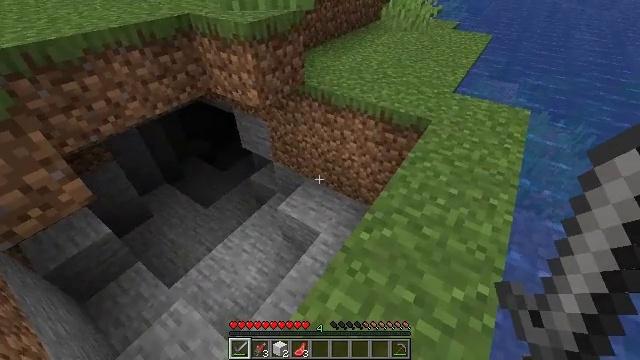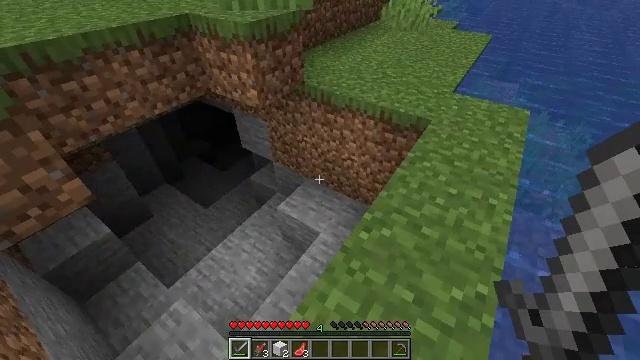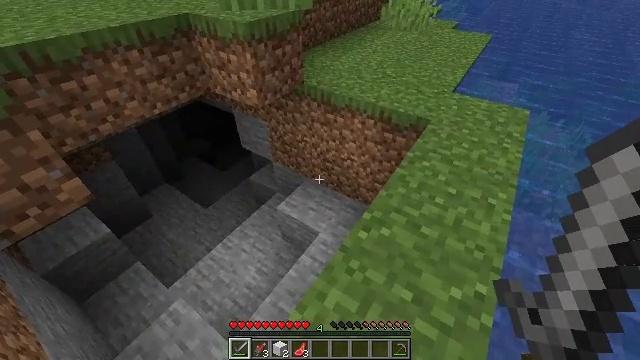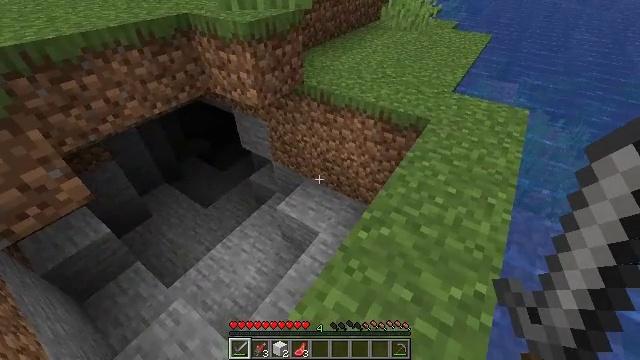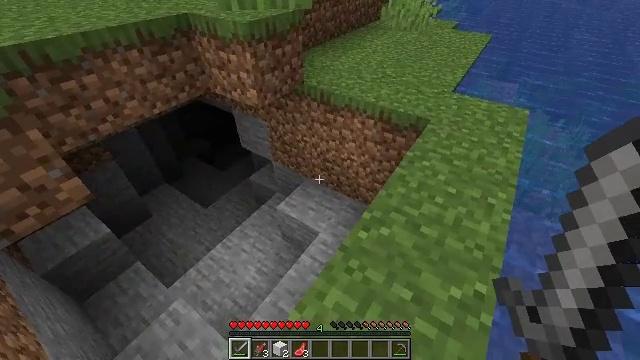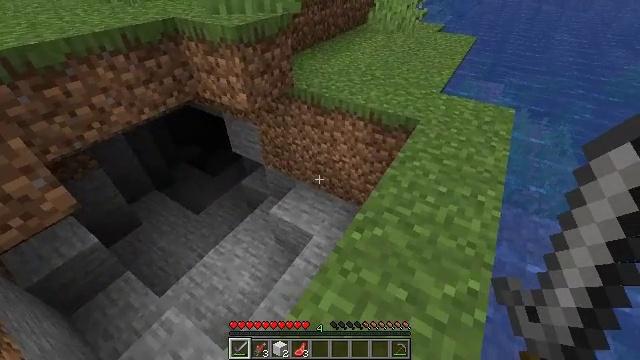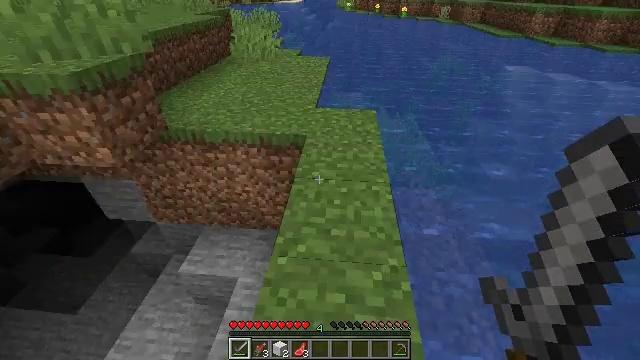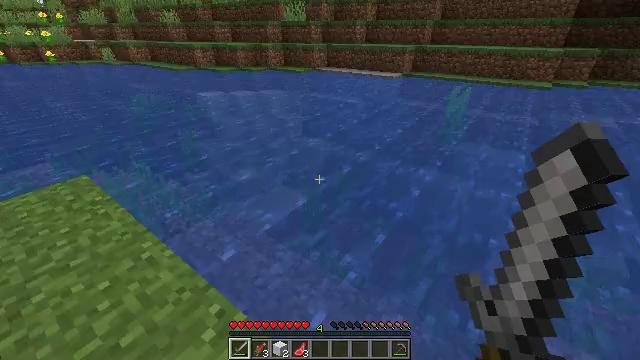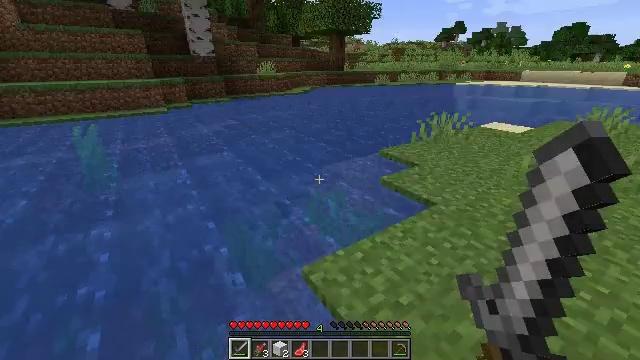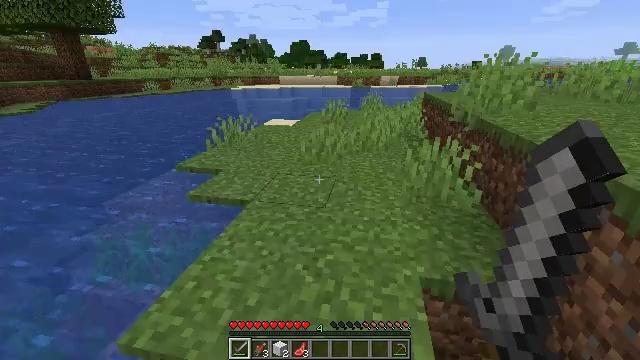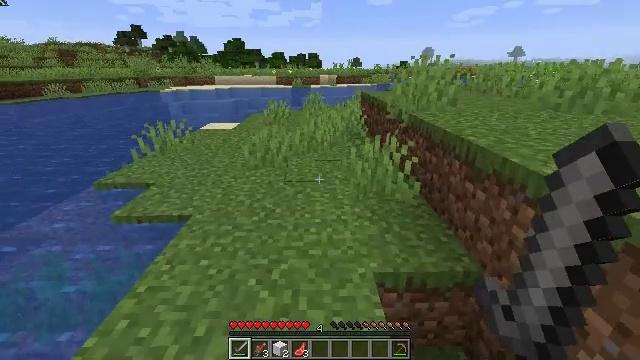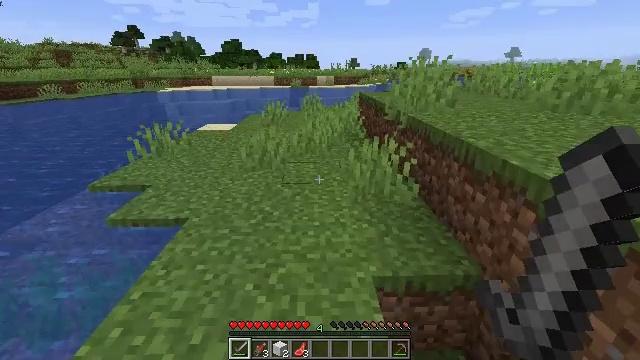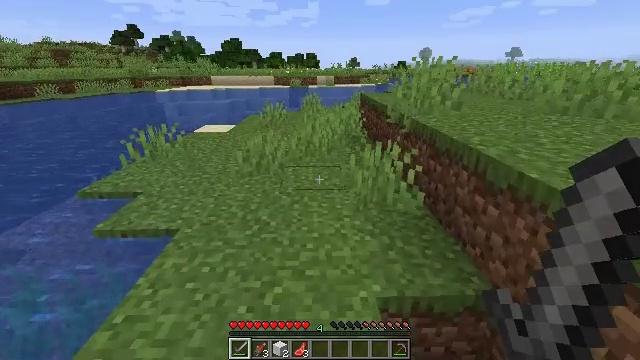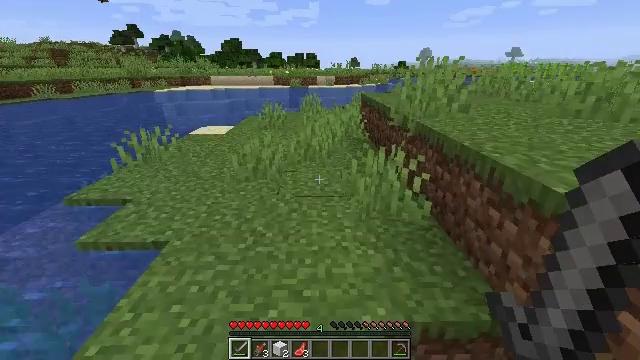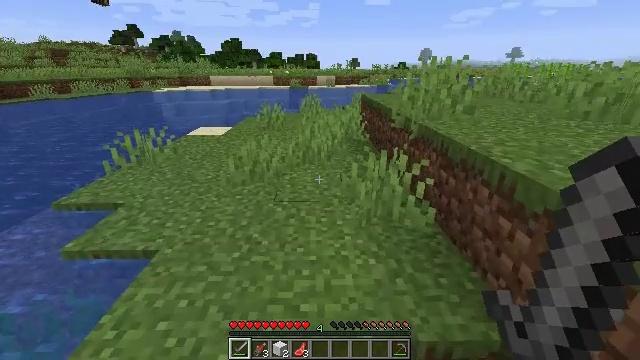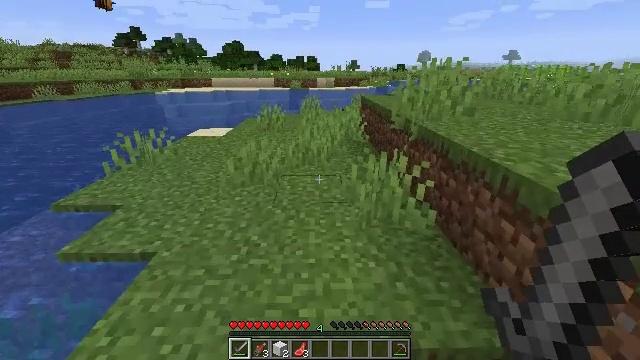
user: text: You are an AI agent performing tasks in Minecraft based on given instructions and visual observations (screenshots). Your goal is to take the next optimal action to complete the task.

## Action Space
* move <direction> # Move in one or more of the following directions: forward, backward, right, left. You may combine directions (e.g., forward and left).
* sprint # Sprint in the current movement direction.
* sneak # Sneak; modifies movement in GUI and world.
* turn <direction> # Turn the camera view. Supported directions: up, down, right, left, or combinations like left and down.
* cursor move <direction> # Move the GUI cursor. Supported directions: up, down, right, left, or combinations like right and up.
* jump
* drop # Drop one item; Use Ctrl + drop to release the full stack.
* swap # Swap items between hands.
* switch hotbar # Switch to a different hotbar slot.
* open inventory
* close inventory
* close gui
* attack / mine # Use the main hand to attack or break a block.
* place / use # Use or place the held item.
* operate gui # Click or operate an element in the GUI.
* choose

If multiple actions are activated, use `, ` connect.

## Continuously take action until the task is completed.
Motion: motion action
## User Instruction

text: Hunt fish.
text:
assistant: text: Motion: no_op
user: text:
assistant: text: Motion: no_op
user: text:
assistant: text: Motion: no_op
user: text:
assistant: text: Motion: no_op
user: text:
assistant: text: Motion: turn right
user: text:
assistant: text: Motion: turn right and up
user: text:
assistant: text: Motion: turn right and up
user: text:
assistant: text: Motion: turn right and up
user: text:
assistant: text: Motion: turn right and up
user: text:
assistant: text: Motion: move forward, turn right
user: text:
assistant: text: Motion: move forward
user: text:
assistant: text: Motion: move forward
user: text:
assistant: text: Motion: no_op
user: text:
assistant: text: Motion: move forward
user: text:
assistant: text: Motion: move forward
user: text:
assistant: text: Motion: move forward
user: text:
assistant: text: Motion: move forward
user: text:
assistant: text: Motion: move forward
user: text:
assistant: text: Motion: move forward
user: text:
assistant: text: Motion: move forward
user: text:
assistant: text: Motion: move forward
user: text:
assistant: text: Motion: move forward
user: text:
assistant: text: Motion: move forward
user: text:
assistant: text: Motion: move forward
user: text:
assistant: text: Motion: move forward
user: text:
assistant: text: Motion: move forward
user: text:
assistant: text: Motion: move forward
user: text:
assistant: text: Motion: move forward
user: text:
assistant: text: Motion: move forward
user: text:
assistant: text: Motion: move forward